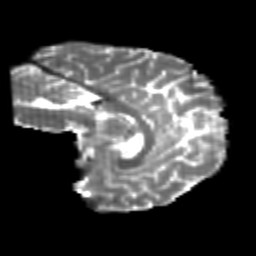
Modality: T2w
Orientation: sagittal
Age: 23
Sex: female
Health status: healthy
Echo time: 0.074 s